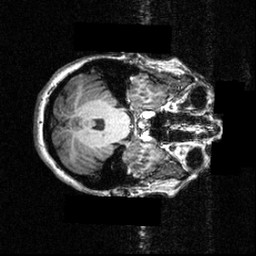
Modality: T1w
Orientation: axial
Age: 27
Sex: female
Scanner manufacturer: siemens
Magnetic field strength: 3.951 T
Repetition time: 1.5 s
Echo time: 0.00335 s